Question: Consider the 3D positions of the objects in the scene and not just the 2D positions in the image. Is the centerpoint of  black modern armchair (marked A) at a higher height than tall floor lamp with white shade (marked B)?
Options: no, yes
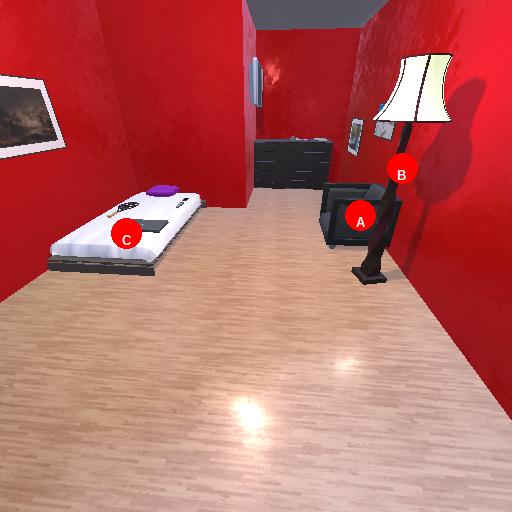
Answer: no